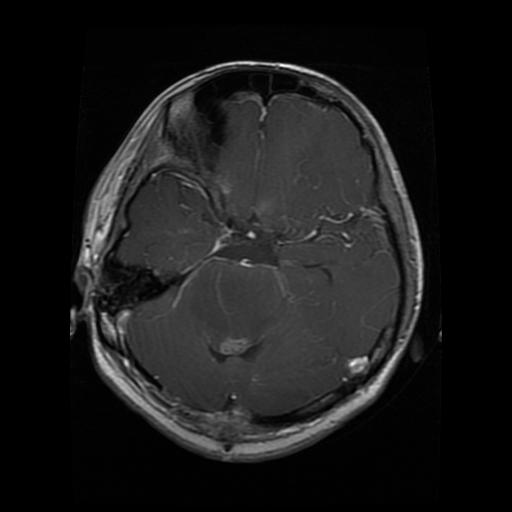
Label: glioma